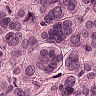
Metastatic tissue present: yes